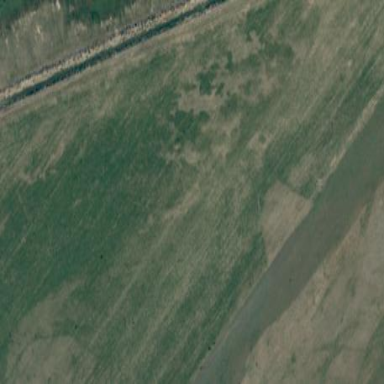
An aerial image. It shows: Afarmland with native pasture as the crop.